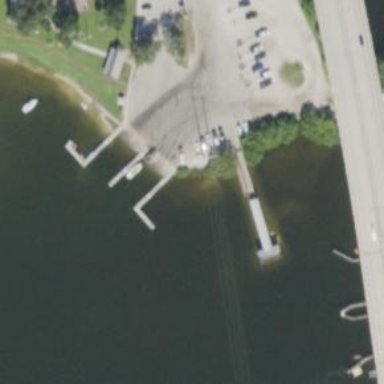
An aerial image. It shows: Slipway on leisure land.